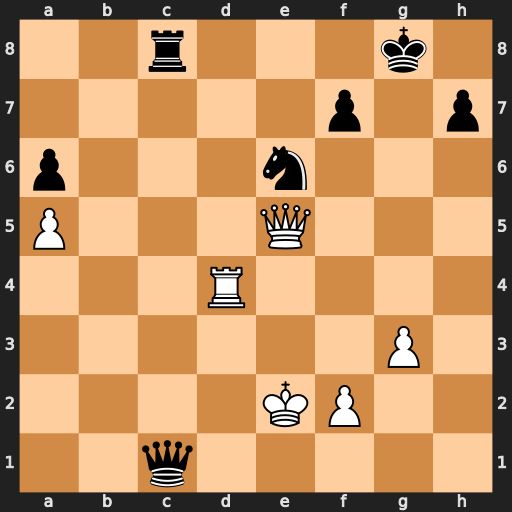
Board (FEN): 2r3k1/5p1p/p3n3/P3Q3/3R4/6P1/4KP2/2q5
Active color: w
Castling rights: -
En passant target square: -
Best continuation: Rg4+ Ng5 Rxg5+ Qxg5 Qxg5+